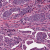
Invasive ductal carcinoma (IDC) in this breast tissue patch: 1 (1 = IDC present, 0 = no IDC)